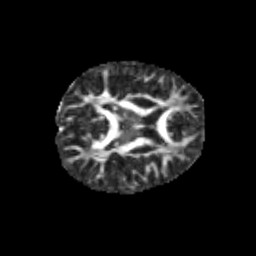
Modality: FA
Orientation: axial
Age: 9
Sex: male
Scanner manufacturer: siemens
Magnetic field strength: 3 T
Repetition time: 3.8 s
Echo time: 0.07 s